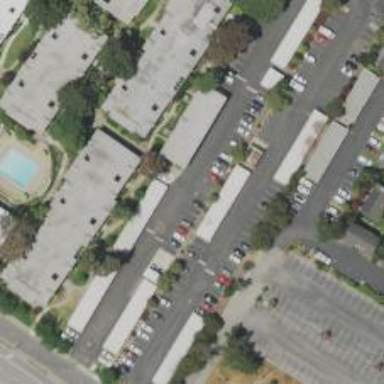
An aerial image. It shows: Parking space.